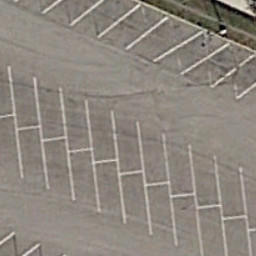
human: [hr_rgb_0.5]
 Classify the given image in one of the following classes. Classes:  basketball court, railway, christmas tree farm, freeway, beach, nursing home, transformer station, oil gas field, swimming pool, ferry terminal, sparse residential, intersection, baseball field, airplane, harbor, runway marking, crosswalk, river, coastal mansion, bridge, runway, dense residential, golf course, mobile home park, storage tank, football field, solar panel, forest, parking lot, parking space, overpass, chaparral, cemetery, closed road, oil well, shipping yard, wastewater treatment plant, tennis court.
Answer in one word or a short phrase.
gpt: parking space